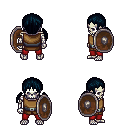
a pixel art fantasy rpg character, male body template, skeleton, leather chest armor, red pants, raven twin-tailed hairstyle, shield, four views (front, back, left, right), 2x2 character sprite sheet, small pixel art, hard edges, no anti-aliasing